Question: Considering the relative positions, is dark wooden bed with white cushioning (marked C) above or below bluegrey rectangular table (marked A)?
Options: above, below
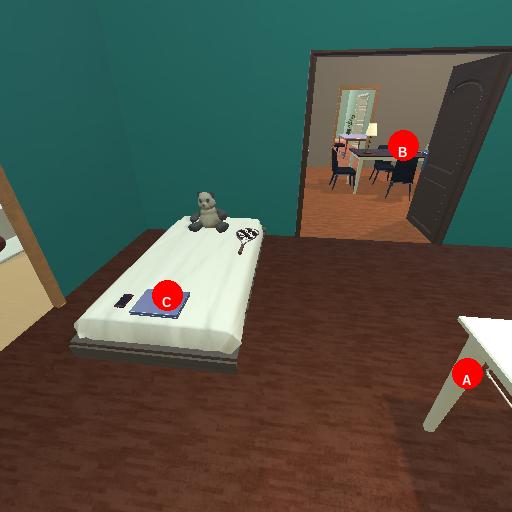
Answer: above